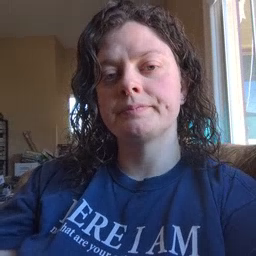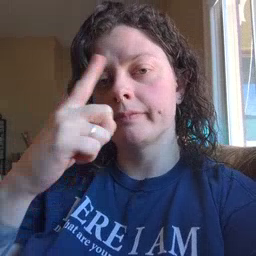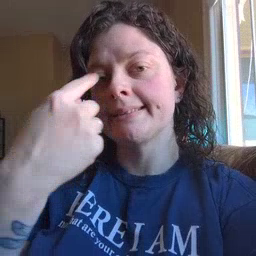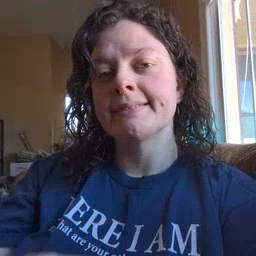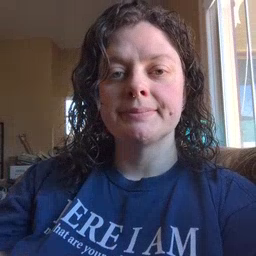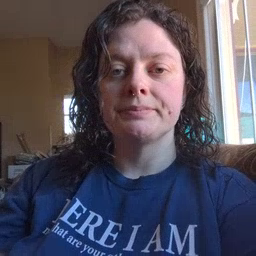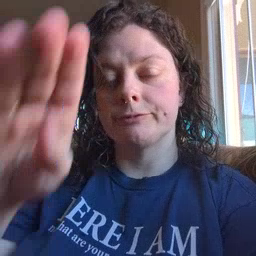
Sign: face